Field crop: maize
Growth stage: 1
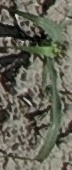
Species: sorghum